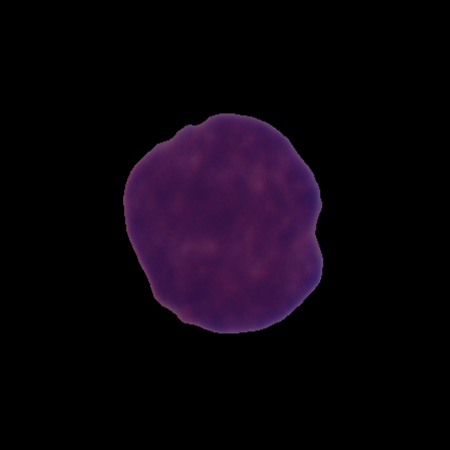
Label: cancer